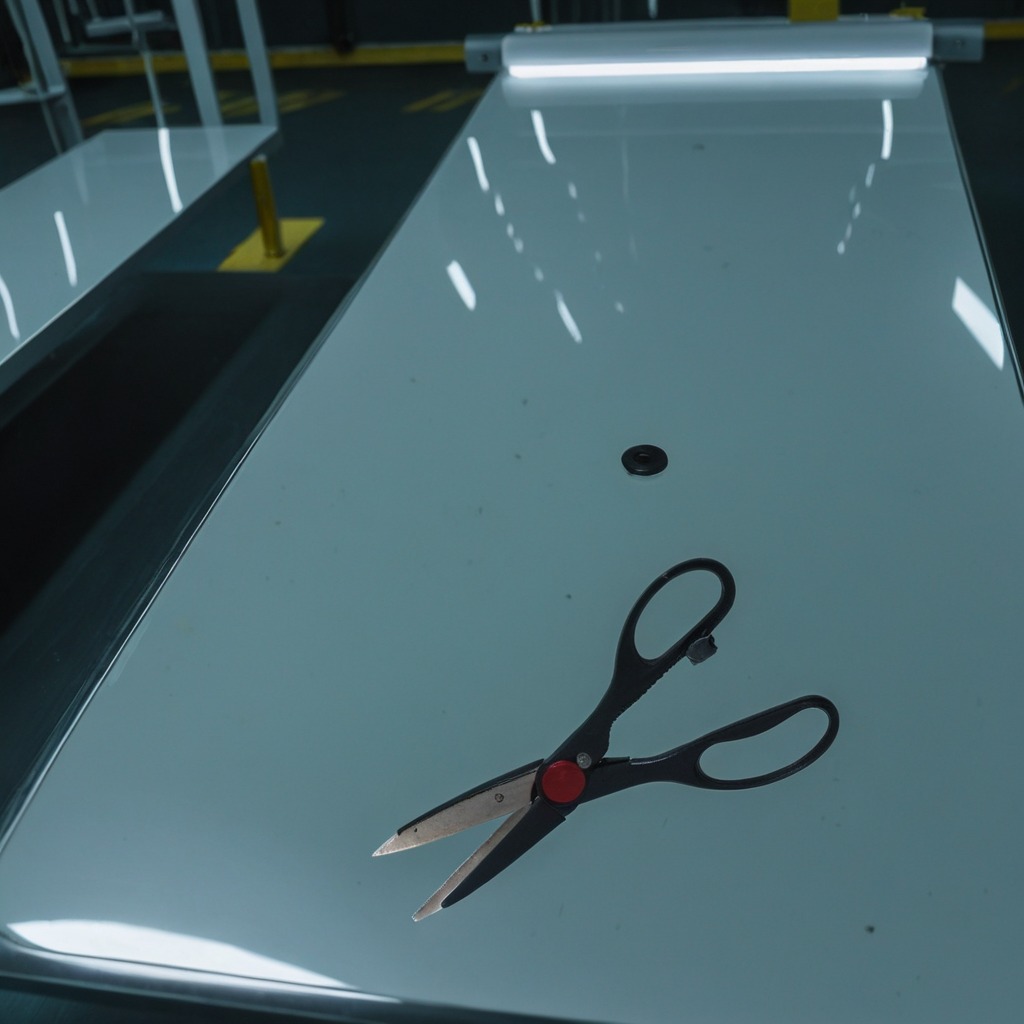
A scissor is lying on the table.